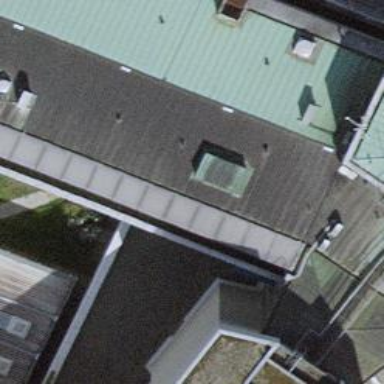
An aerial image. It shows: Hospital building.